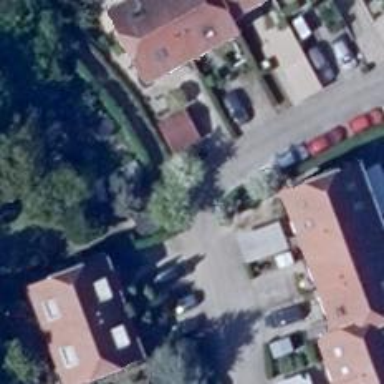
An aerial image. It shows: Living street.